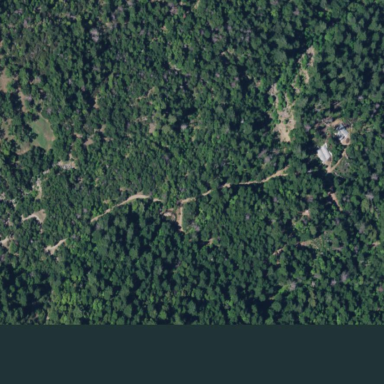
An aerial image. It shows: Forest area.